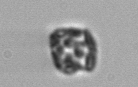
Label: Thalassiosira